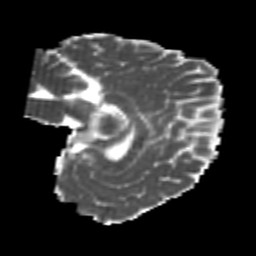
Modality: MD
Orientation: sagittal
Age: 20
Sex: male
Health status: healthy
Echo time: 0.074 s